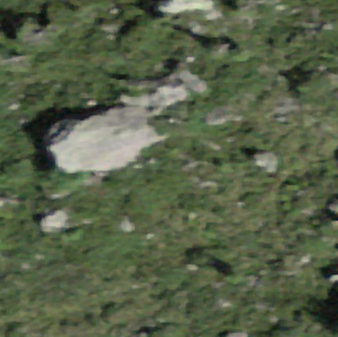
Label: bouldering_area